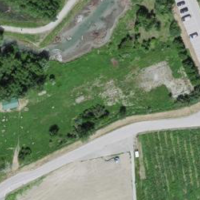
EUNIS habitat code: 53
Species observed at this site:
Lepidium draba
Cirsium arvense
Plantago lanceolata
Polyommatus icarus
Cichorium intybus
Salvia pratensis